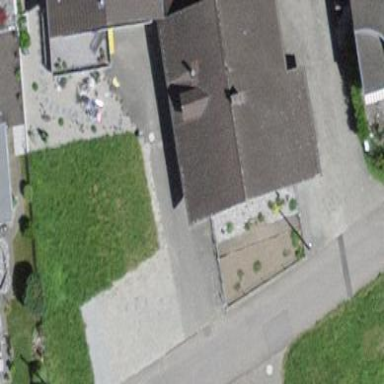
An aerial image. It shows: Farm building.